Question: I am trying to figure out why my colorbox popup doesnt automatically resize on first load, but then on the second try, it will.
this is a screenshot

'''
<script type="text/javascript">
ResizePopUp = function () {
var frameWidth = jQuery(".imgPopUpContainer").width();
var frameHeight = jQuery(".imgPopUpContainer").height();
try {
parent.jQuery.fn.colorbox.resize({ innerHeight: frameHeight, innerWidth: frameWidth });
} catch (e) { }
};
jQuery( document ).ready(function() {
ResizePopUp();
});
</script>
'''
I am using colorbox <URL>
Do you know guys what's the issue here?
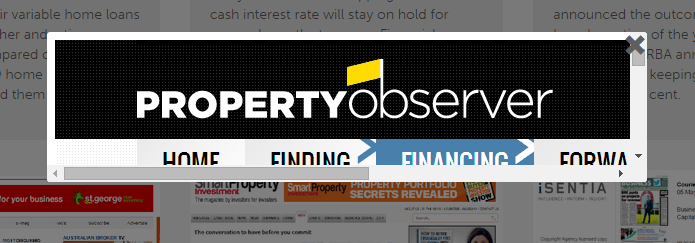
Answer: You probably want to call your 'ResizePopUp()' function in the $( window ).load event handler instead of the $(document).ready handler.. your DOM may be ready, but the rest of the content (images, iframes, etc.) probably aren't...
source: <URL>